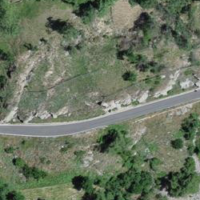
EUNIS habitat code: 23
Species observed at this site:
Maniola jurtina
Minois dryas
Melanargia galathea
Coenonympha pamphilus